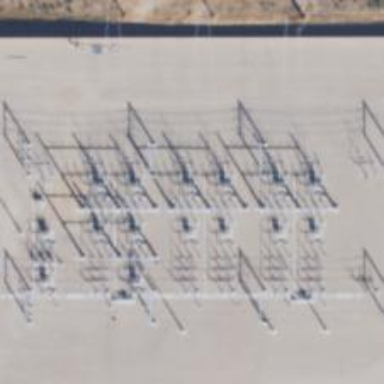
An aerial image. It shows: Switch for power supply.